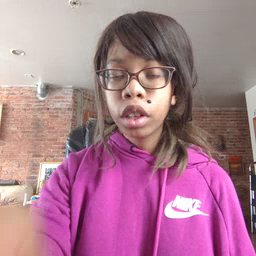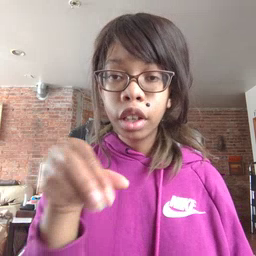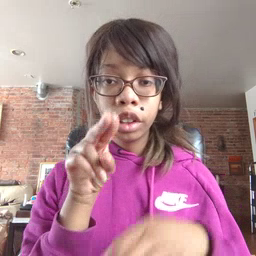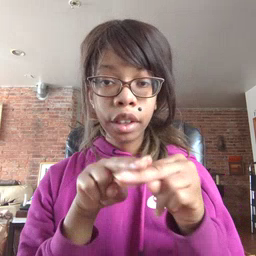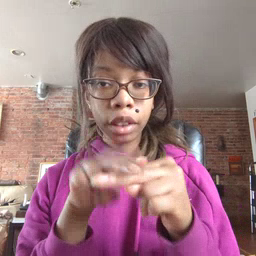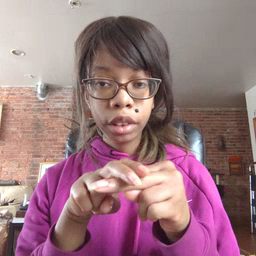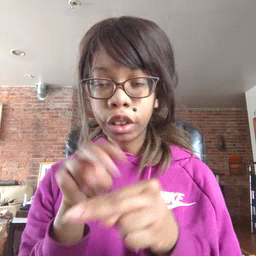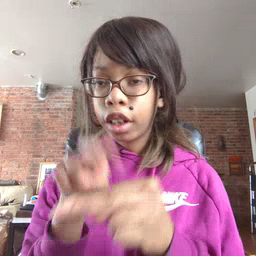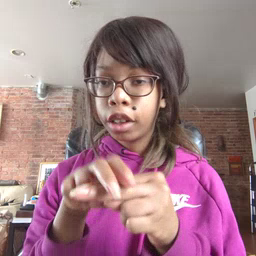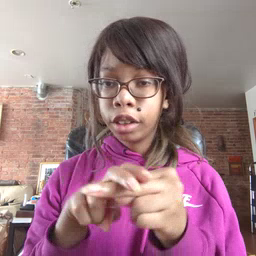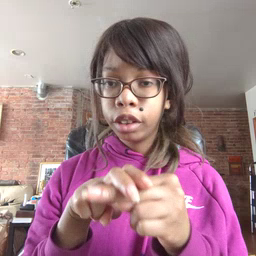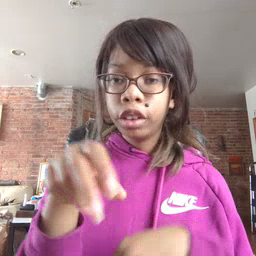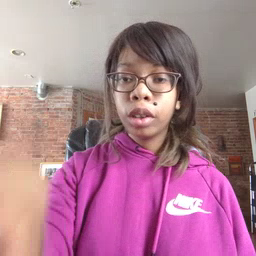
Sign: chair